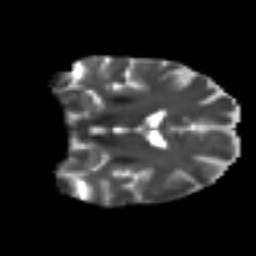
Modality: T2w
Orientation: coronal
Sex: male
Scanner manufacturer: ge
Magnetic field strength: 3 T
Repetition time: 7 s
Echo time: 0.08 s